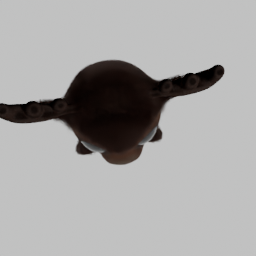
Label: animals